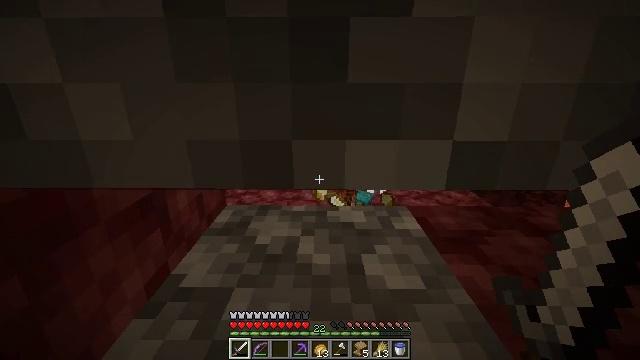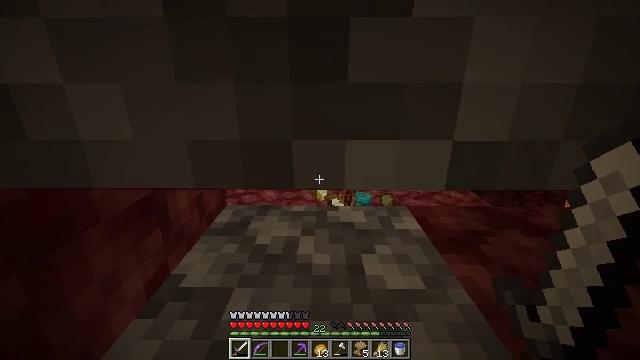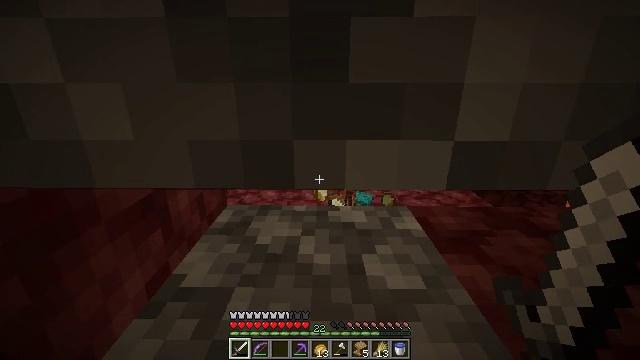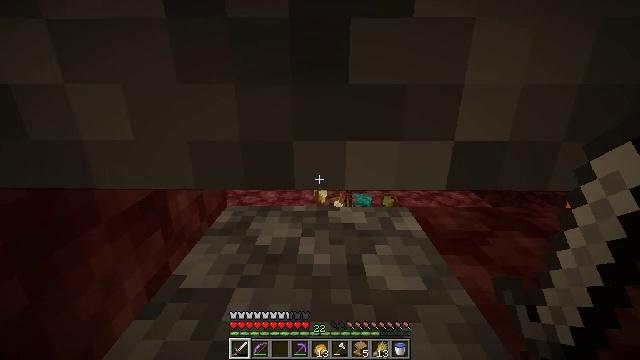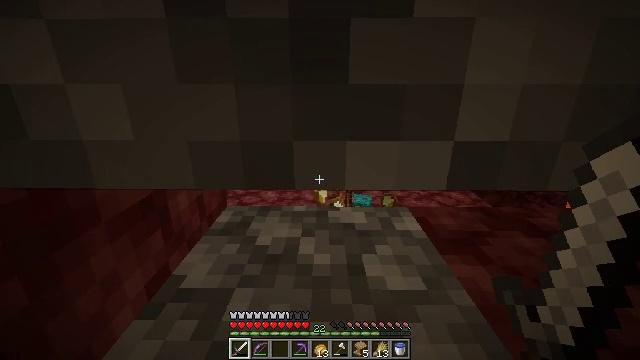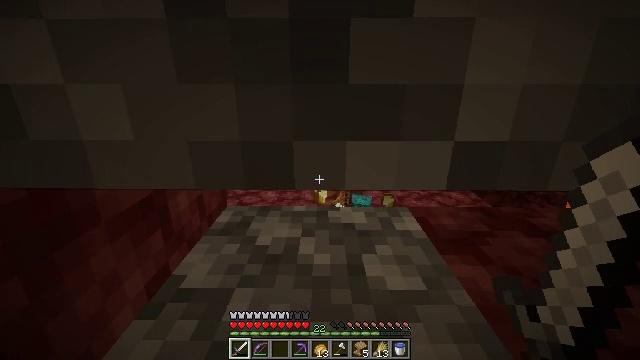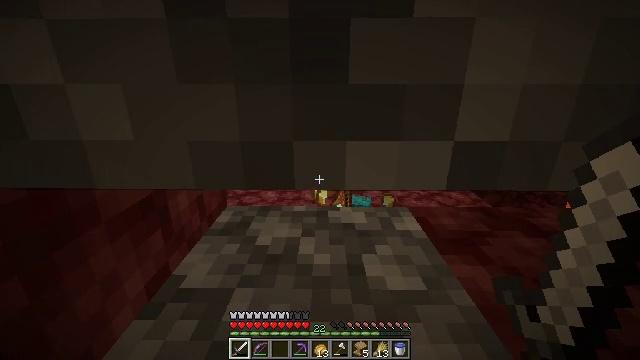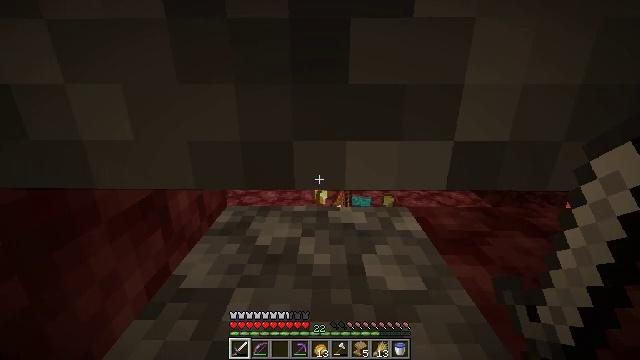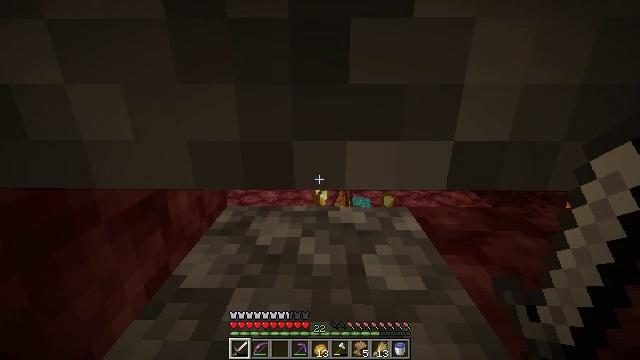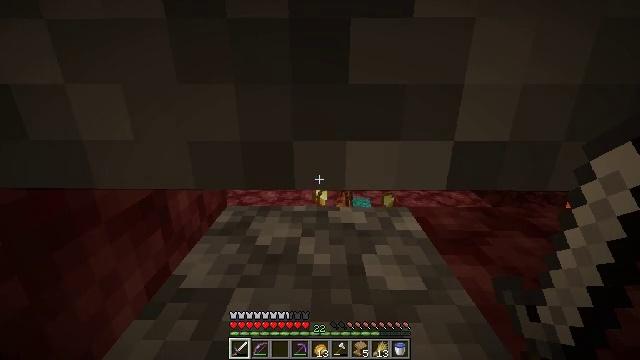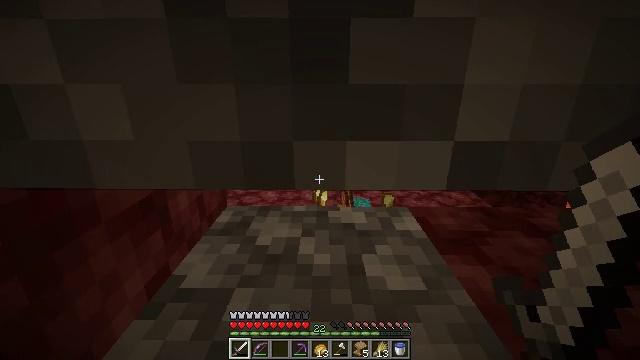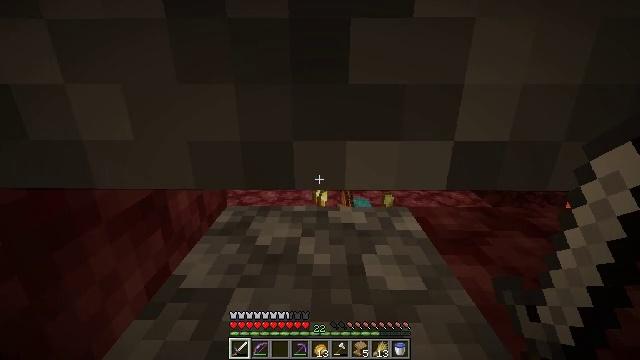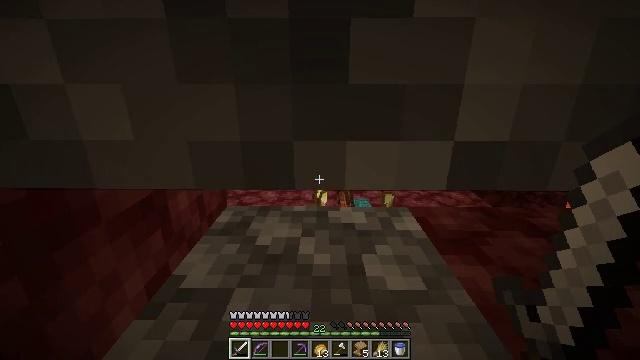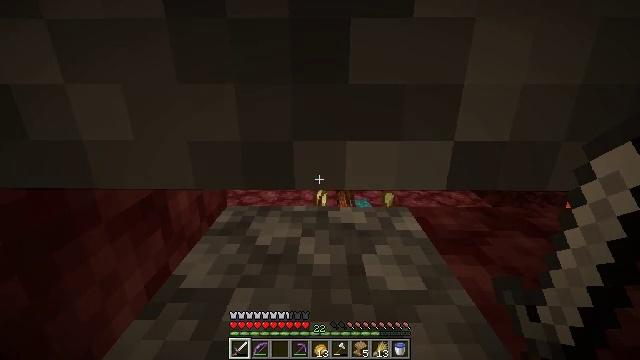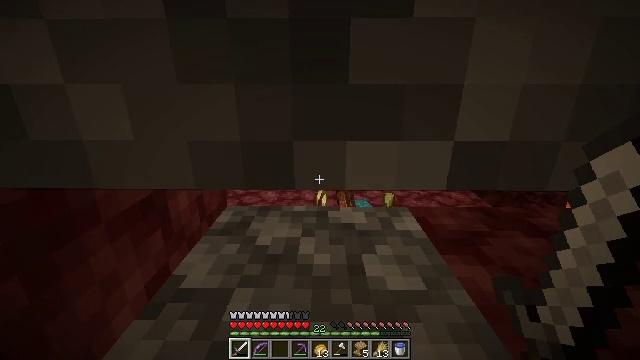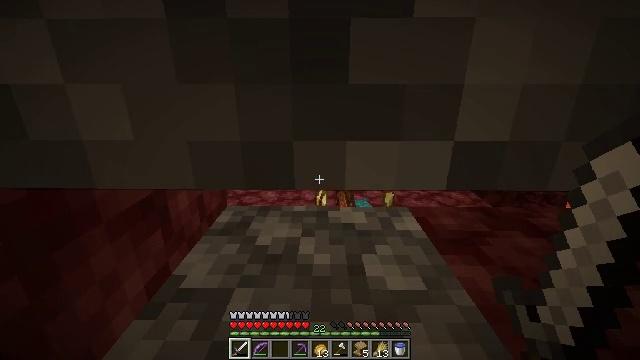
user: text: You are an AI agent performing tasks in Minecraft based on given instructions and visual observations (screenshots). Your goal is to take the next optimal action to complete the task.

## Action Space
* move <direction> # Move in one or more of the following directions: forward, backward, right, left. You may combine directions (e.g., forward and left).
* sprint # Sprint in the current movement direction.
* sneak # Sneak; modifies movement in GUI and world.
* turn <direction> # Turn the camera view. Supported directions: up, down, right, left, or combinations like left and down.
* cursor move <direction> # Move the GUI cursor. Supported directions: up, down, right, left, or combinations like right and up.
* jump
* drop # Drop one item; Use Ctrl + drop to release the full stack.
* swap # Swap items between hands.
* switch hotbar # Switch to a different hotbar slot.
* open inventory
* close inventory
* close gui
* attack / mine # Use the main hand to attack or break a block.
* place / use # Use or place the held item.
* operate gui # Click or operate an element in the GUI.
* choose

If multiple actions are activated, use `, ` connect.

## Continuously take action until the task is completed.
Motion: motion action
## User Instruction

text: Break the cobblestone slab to recycle it.
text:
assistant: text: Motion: no_op
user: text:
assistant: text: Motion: no_op
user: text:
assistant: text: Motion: no_op
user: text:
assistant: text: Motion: no_op
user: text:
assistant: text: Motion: no_op
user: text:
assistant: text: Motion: no_op
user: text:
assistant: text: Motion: no_op
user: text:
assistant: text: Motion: no_op
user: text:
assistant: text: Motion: no_op
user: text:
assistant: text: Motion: no_op
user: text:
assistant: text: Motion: no_op
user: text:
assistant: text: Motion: no_op
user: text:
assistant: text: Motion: no_op
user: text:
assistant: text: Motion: no_op
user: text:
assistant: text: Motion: no_op
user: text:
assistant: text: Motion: no_op
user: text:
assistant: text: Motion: no_op
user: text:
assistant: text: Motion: no_op
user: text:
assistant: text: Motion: no_op
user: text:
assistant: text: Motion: no_op
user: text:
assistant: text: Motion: no_op
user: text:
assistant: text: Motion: no_op
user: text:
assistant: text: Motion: no_op
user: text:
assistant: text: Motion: no_op
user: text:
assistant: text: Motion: no_op
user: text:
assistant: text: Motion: no_op
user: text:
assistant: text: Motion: no_op
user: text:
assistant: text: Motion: no_op
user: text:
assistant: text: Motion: no_op
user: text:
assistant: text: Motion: no_op